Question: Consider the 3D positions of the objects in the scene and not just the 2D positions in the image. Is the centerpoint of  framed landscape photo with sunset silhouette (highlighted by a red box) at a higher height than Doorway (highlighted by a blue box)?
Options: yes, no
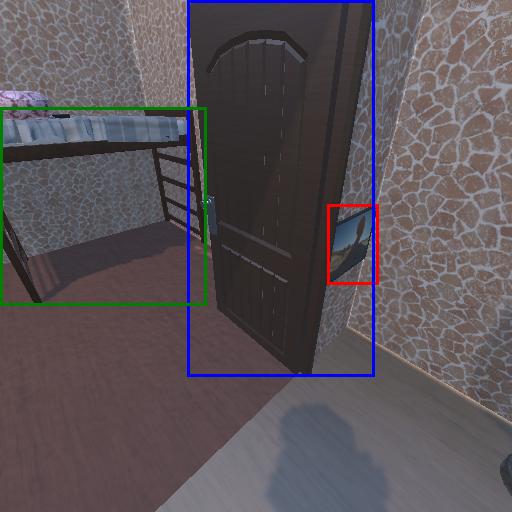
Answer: yes